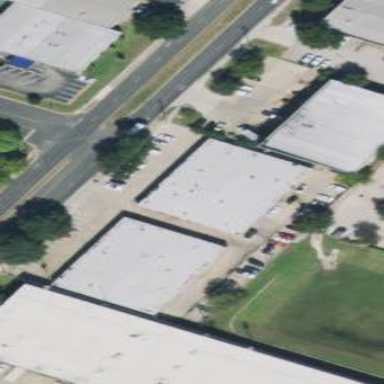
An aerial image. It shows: Commercial building.